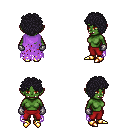
a pixel art fantasy rpg character, female body template, orc, green skin, maroon tattered cape, red pants, raven curly afro hairstyle, metal gloves, gold boots, four views (front, back, left, right), 2x2 character sprite sheet, small pixel art, hard edges, no anti-aliasing